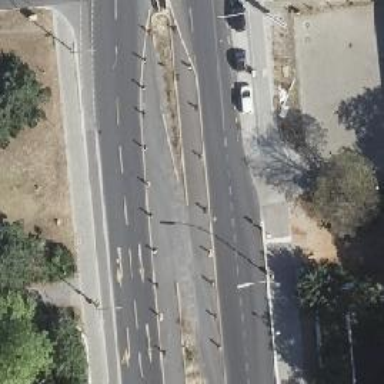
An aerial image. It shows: Secondary road with asphalt surface. There is cycleway on the right shared with buses.